Chest X-ray. View position: AP
Patient age: 24
Patient sex: M
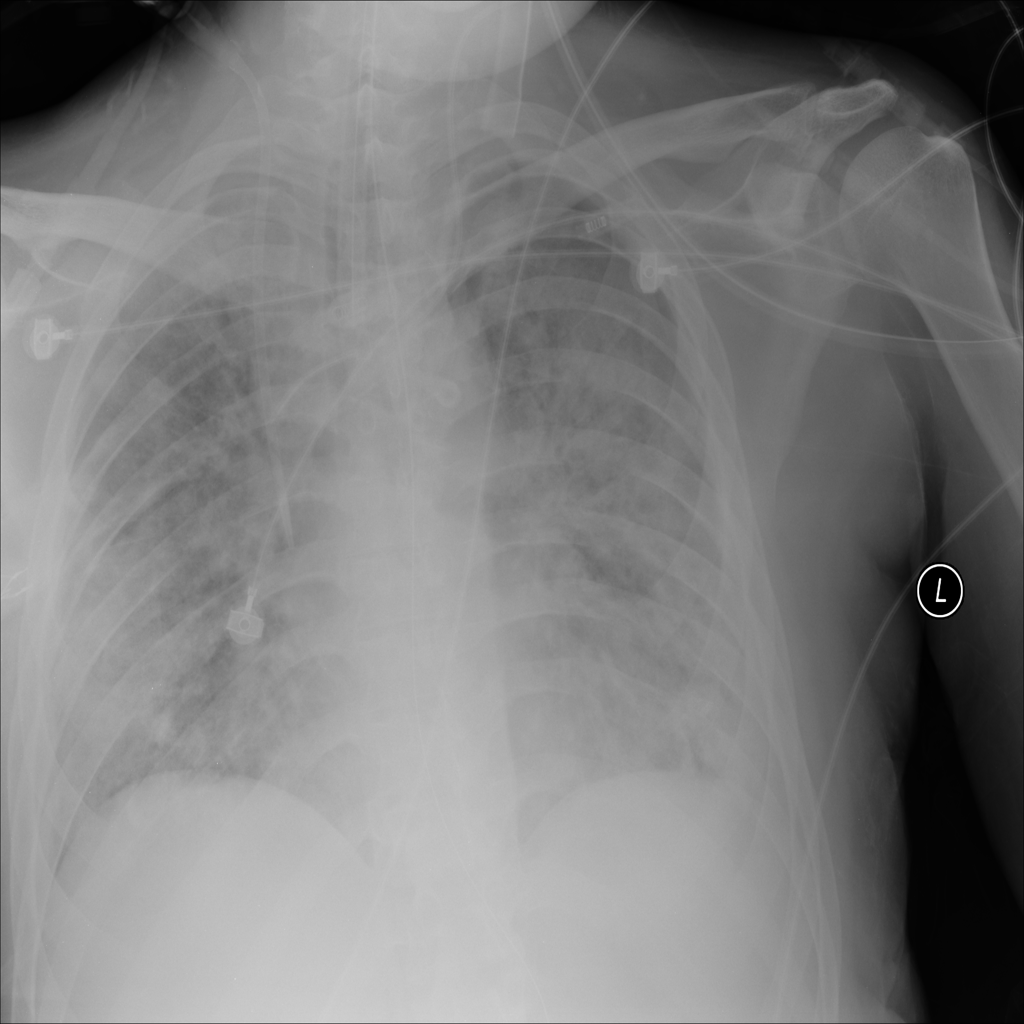
Finding: Pneumothorax